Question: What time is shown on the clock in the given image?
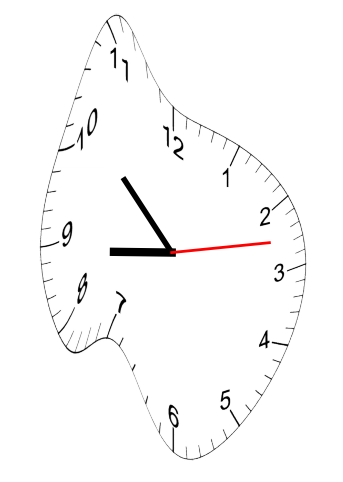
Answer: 08:52:13